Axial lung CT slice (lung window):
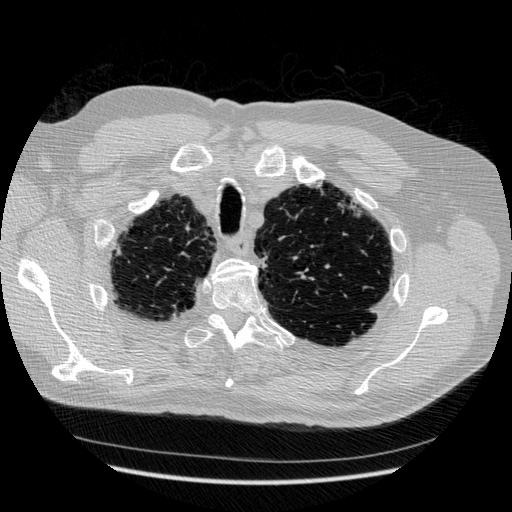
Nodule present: no